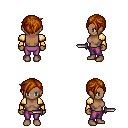
a pixel art fantasy rpg character, female body template, human, dark skin, gold arm armor, magenta pants, brunette pixie cut hairstyle, dagger, four views (front, back, left, right), 2x2 character sprite sheet, small pixel art, hard edges, no anti-aliasing